Aerial crown-view tile of a tropical tree (Barro Colorado Island, Panama), acquired 20240716:
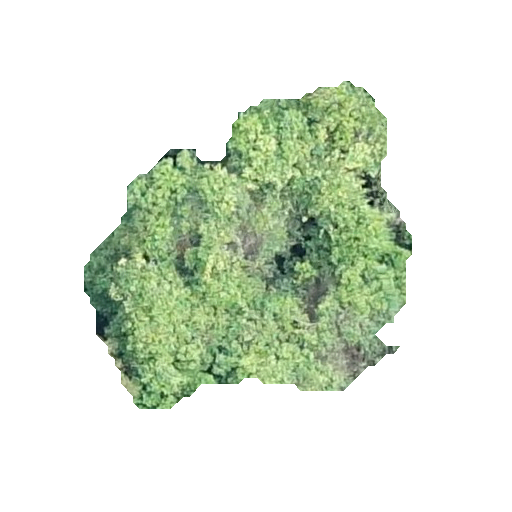
Species: Prioria copaifera
GBIF accepted scientific name: Prioria copaifera
Crown area: 115.894 m²